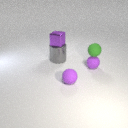
large gray metal cylinder below small purple metal cube